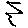
Label: zigzag